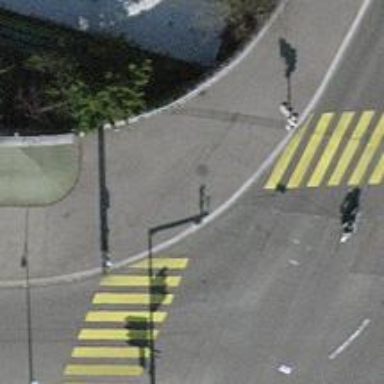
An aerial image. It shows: Kerb barrier.